Question: I know this has been asked alot - but it's not a duplicate of anything I've been able to find.
I'm simpy trying to get the rating of each song for each user.
Here's my tables:

'ratings.uid' has a foreign_key relationship with 'users.USERID'
'ratings.sid' has a foreign_key relationship with 'songs.ID'
I want to be able to query something like: 'WHERE users.USERID = 3'):
'''
----------------------------------
USERID | SONGTITLE | RATING
----------------------------------
3 | Song #1 | 1
----------------------------------
3 | Song #2 | 3
----------------------------------
3 | Song #3 | 4
----------------------------------
3 | Song #4 | 5
'''
This is the closest I can get...and its wrong:
'''
SELECT users.USERID, songs.SONGTITLE, ratings.rating
FROM users,songs
INNER JOIN ratings
ON users.USERID = ratings.uid
WHERE users.USERID = 3
'''
I get an error: 'unknown column "users.USERID" in "on clause"'
Can anyone help??
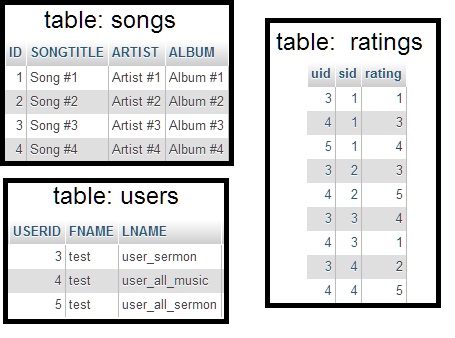
Answer: I would try using a query that uses only 'Joins', I don't believe you can mix and match Cartesian product with Joins.
'''
Select u.USERID, s.SONGTITLE, r.rating
From users u Join
ratings r On u.USERID = r.uid Join
songs s On r.sid = s.ID
Where u.USERID = 3
'''